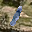
Label: 1